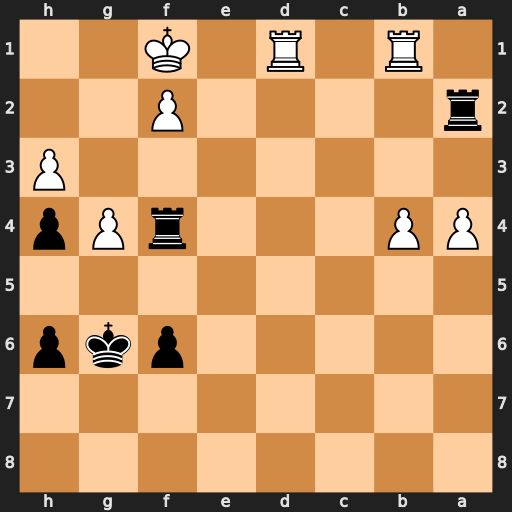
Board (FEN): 8/8/5pkp/8/PP3rPp/7P/r4P2/1R1R1K2
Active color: b
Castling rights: -
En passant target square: -
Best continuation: Rfxf2+ Kg1 Rg2+ Kh1 Rh2+